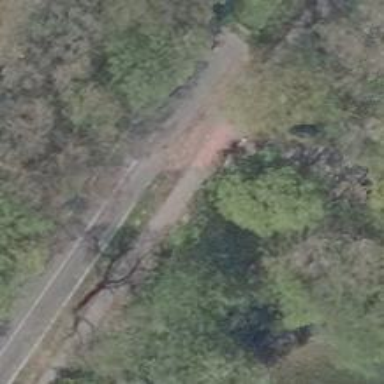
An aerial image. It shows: Service road with asphalt surface. The tracktype is grade1.